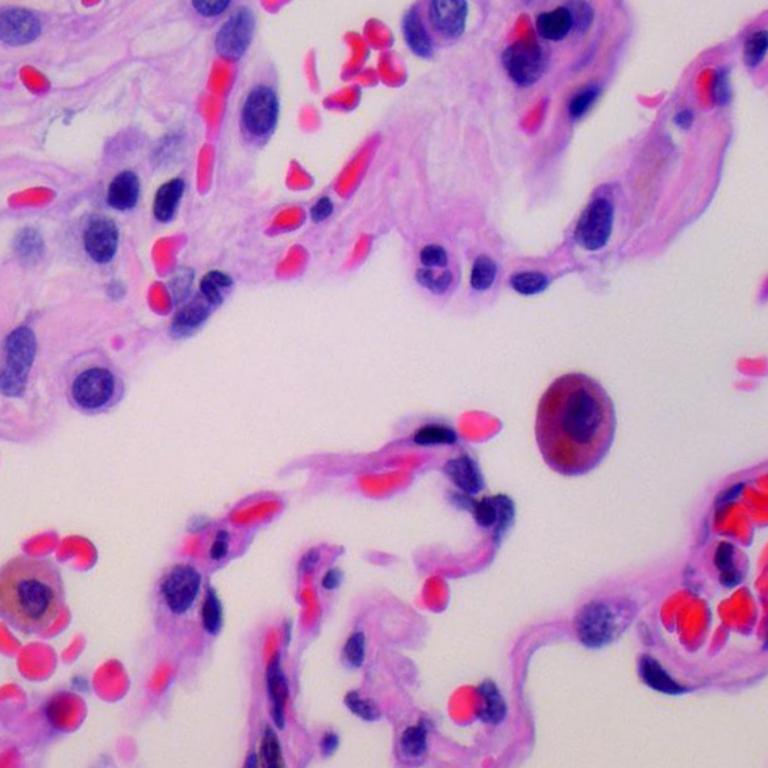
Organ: lung
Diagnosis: benign